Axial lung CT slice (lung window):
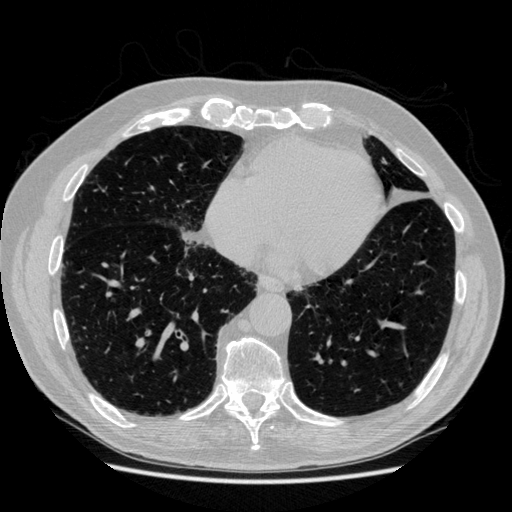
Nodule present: no